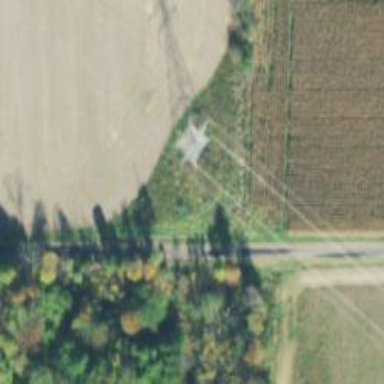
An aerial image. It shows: Lattice structure tower used for power distribution.